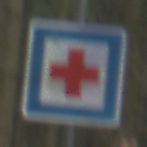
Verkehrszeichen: ErsteHilfe
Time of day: Midday
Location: Outdoor (Nature)
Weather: Overcast
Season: NotSpecified
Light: Natural